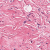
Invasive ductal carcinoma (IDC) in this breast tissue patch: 0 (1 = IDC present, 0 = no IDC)